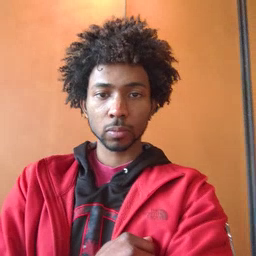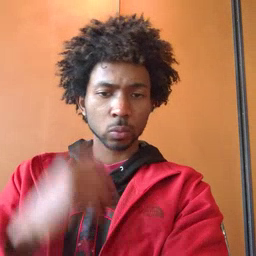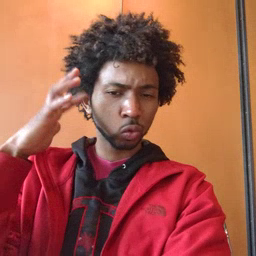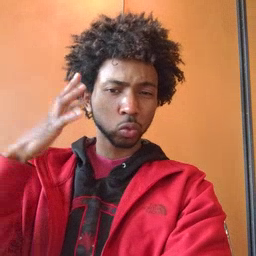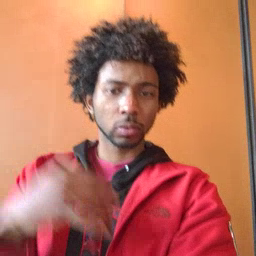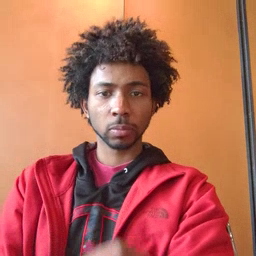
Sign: loud